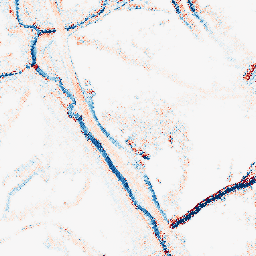
Category: morphological
Decomposition family: morphological_diamond
Decomposition parameters: operation: average
radius: 5
Upsampling method: regularized
Upsampling parameters: scale: 2
lambda_reg: 0.1
Upsampling scale: 2